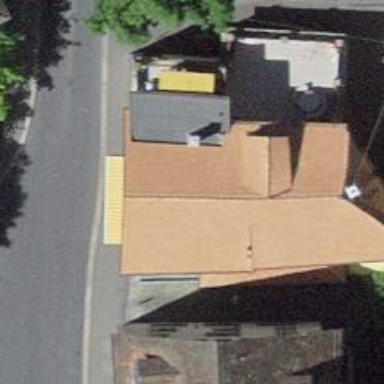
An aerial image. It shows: Convenience shop.